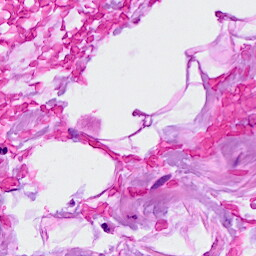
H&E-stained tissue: Breast